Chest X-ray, AP view. Patient: 28 years old, sex M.
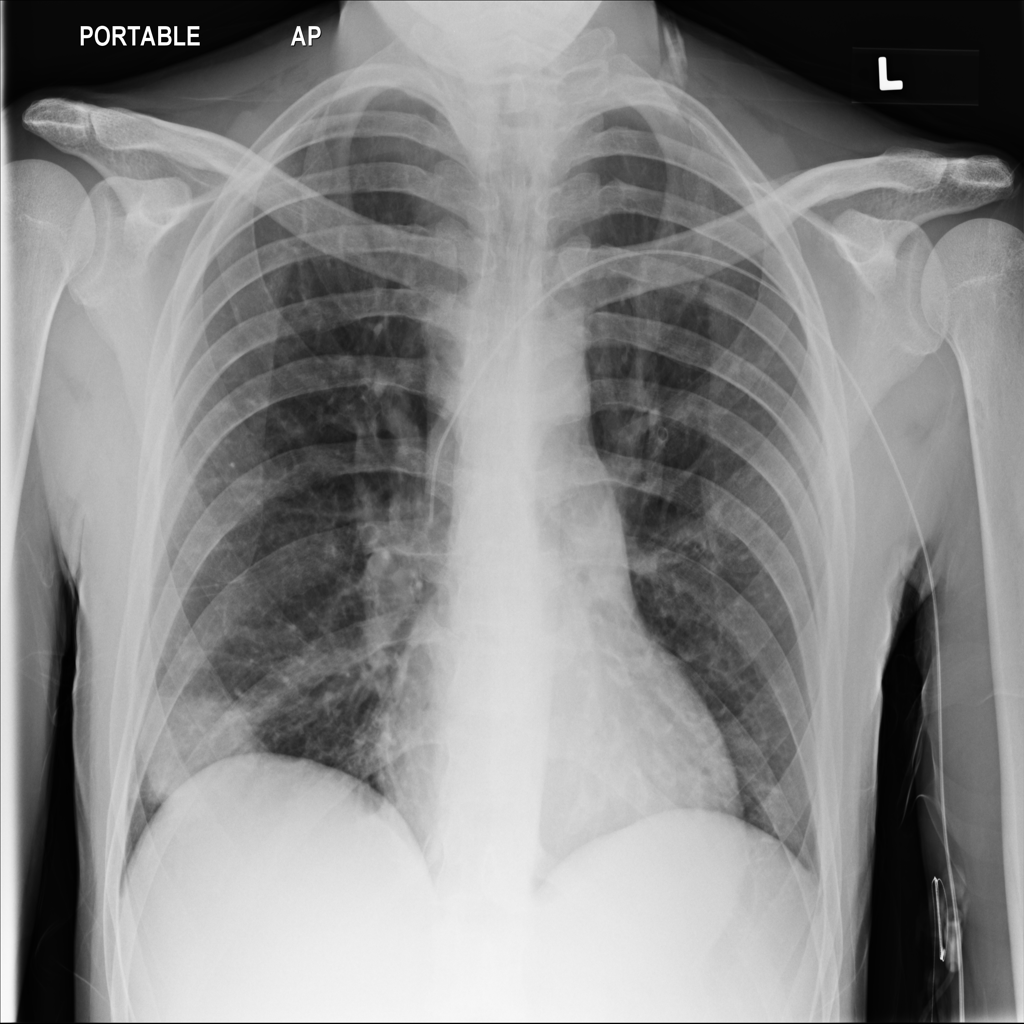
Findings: Consolidation